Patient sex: M
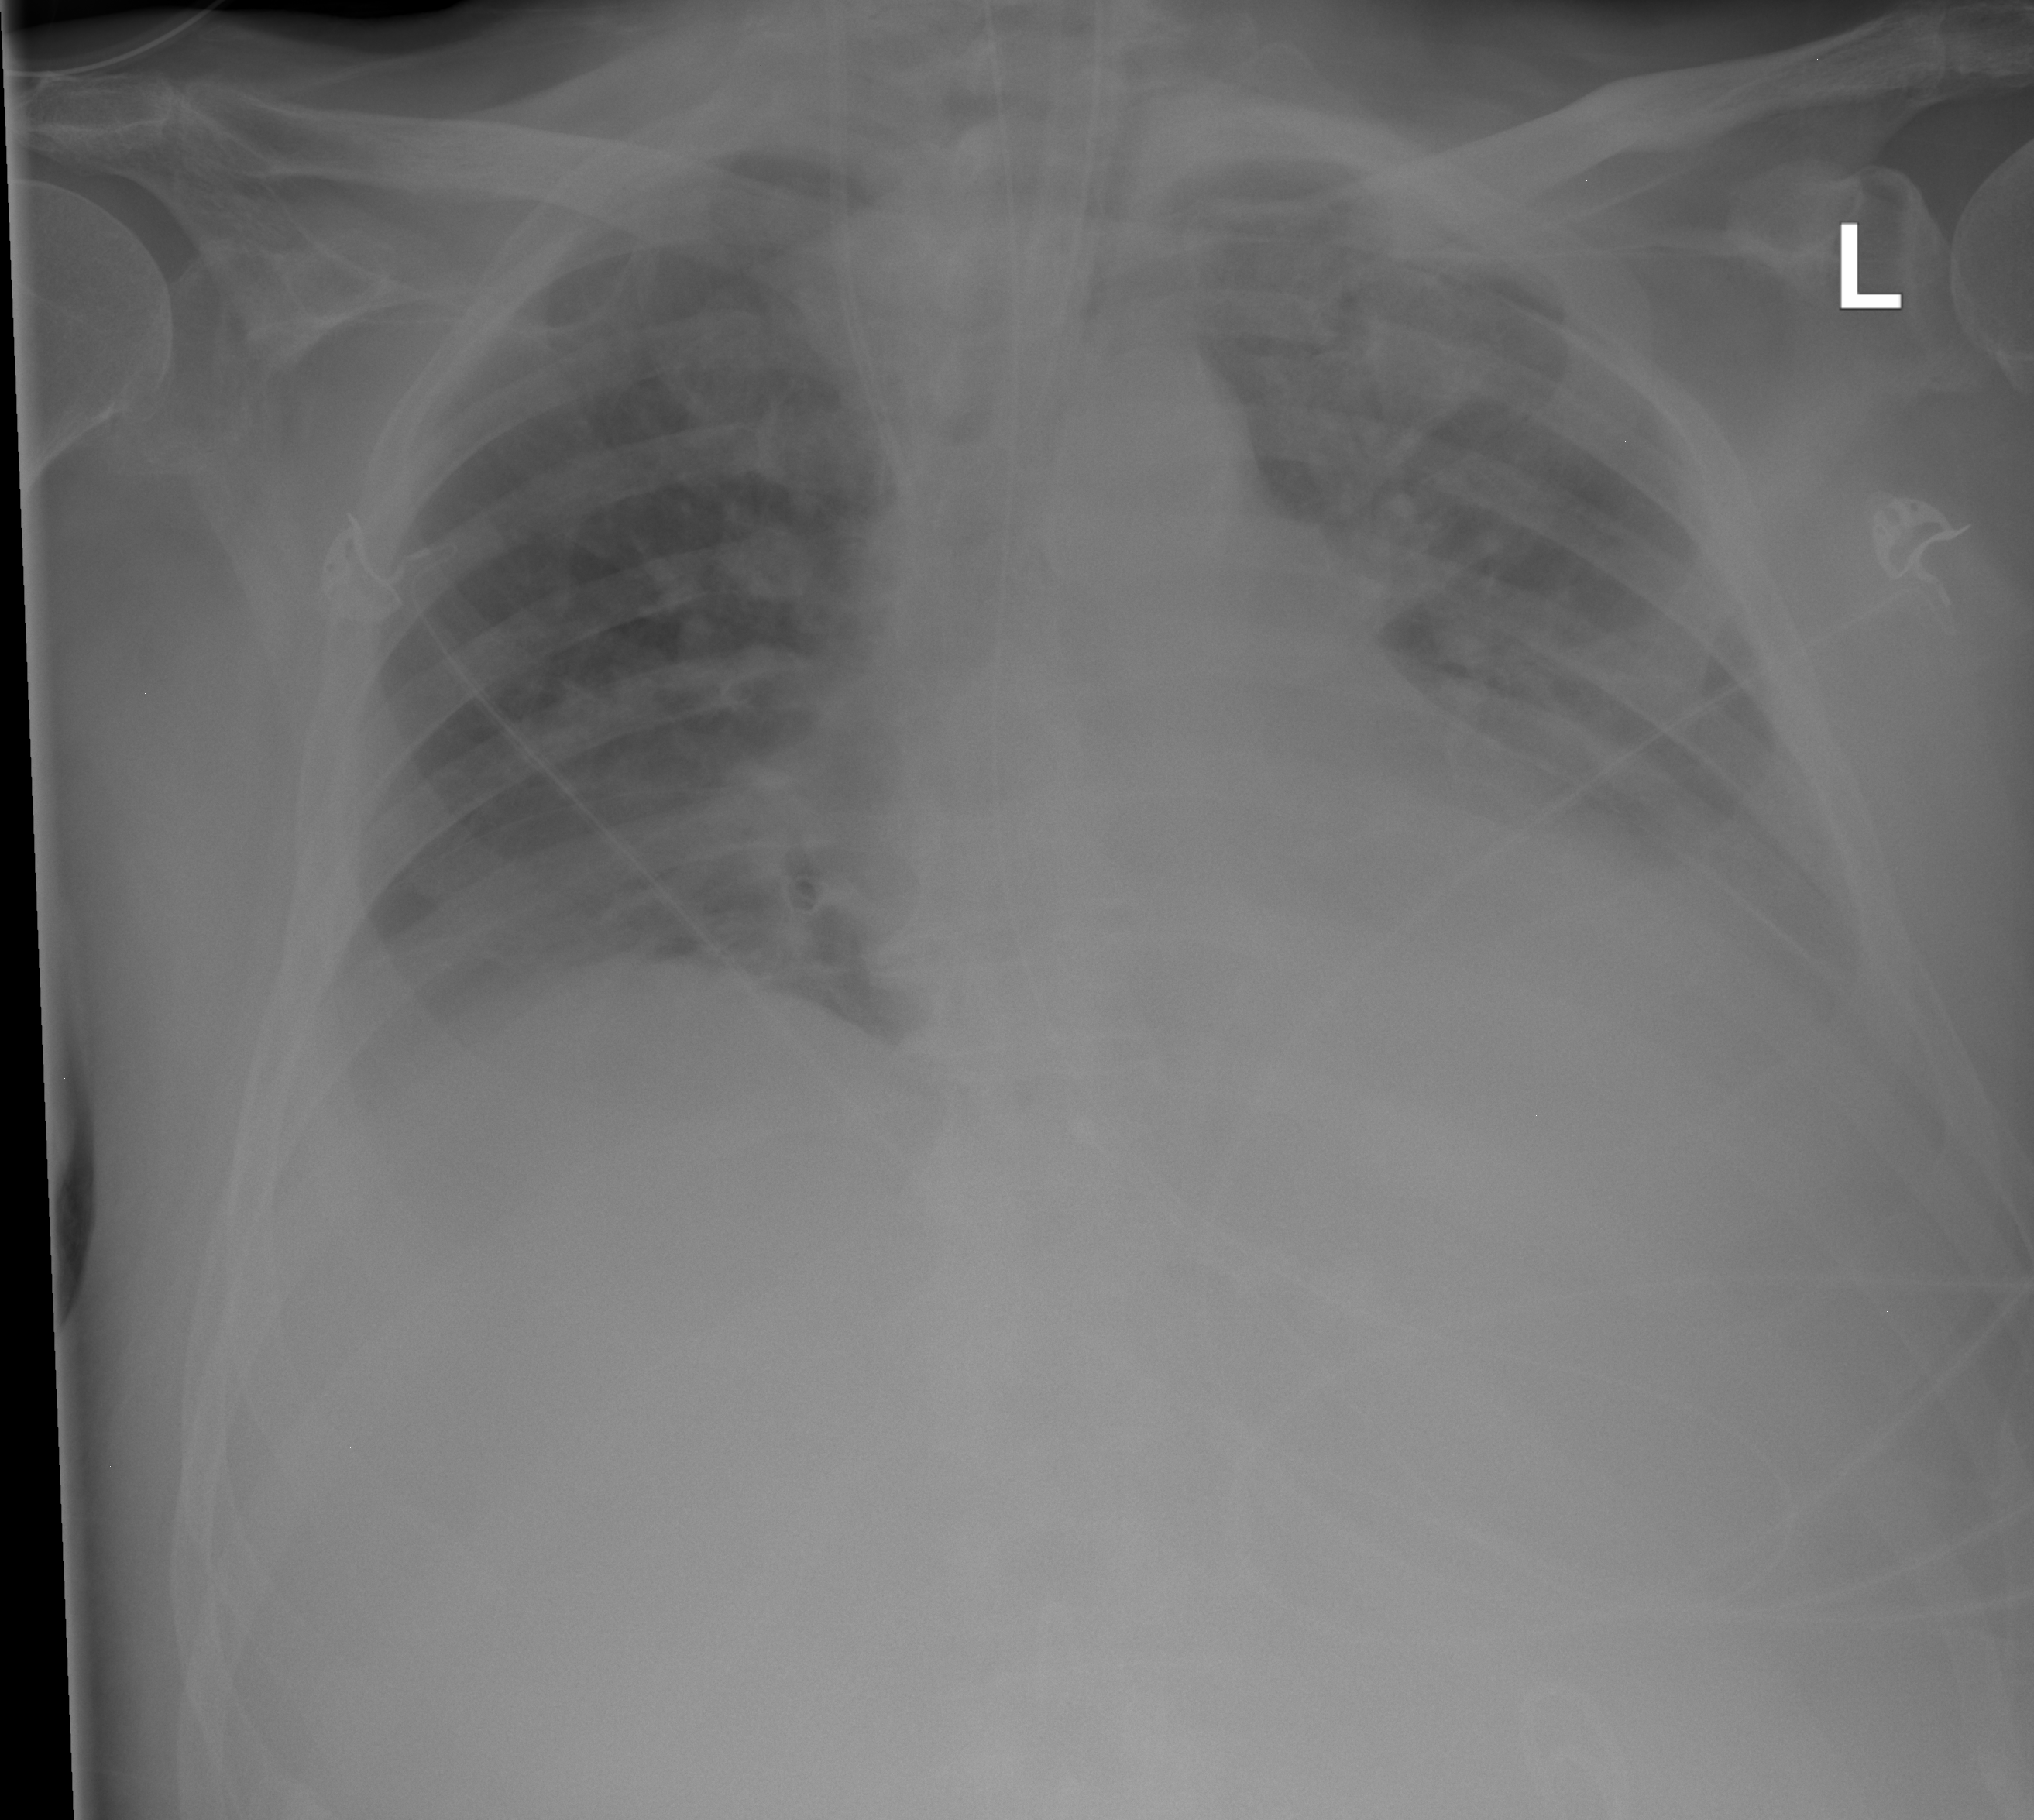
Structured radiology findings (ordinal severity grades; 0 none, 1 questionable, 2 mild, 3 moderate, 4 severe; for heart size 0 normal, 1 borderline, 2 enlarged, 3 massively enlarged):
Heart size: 2
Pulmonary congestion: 0
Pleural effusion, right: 2
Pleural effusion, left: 2
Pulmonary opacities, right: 0
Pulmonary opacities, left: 0
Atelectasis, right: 2
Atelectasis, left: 3